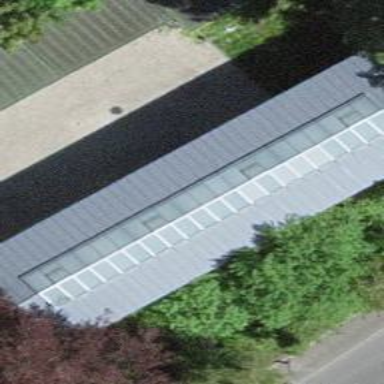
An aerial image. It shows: Museum.